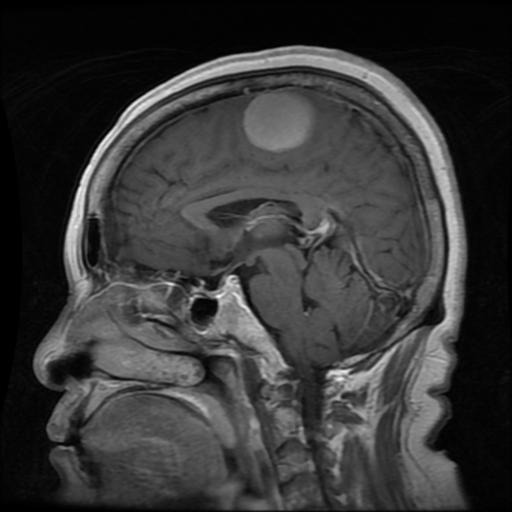
Label: meningioma